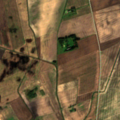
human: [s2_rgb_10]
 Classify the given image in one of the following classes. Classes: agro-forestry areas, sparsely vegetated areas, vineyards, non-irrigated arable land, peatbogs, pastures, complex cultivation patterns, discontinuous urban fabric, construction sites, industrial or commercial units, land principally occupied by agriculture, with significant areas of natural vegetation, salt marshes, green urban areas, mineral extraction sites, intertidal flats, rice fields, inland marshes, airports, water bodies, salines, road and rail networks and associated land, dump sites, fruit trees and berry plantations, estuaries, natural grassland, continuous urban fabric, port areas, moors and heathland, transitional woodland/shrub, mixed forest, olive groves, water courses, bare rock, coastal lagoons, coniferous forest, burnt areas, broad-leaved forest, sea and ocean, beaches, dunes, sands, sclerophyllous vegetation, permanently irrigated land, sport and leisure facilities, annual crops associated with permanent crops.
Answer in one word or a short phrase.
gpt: non-irrigated arable land